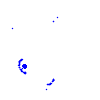
Particle: electron